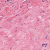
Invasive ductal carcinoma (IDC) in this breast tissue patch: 1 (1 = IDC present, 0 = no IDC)